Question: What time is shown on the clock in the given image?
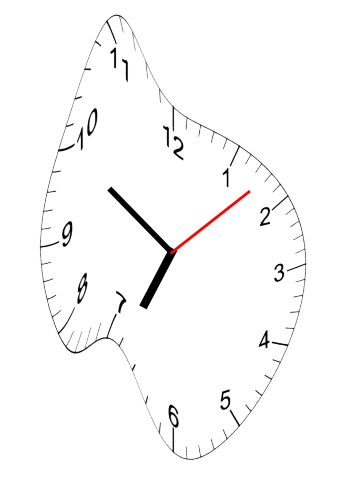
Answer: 06:50:08